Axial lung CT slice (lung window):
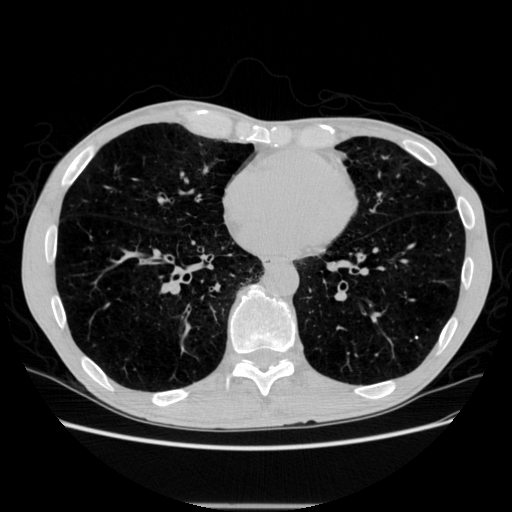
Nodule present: no